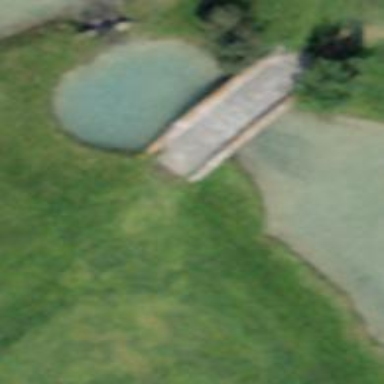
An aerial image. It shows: Path on bridge.